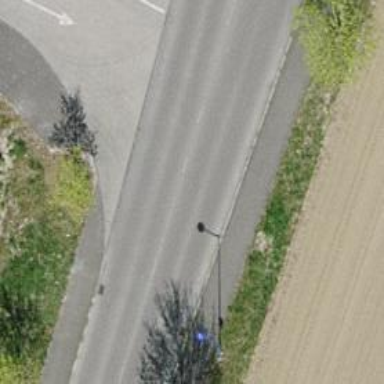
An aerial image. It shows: Unclassified road with asphalt surface and sidewalk.